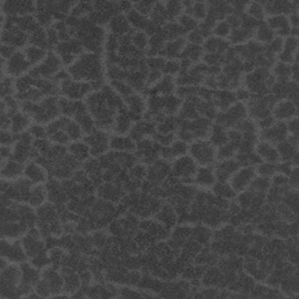
Label: frost